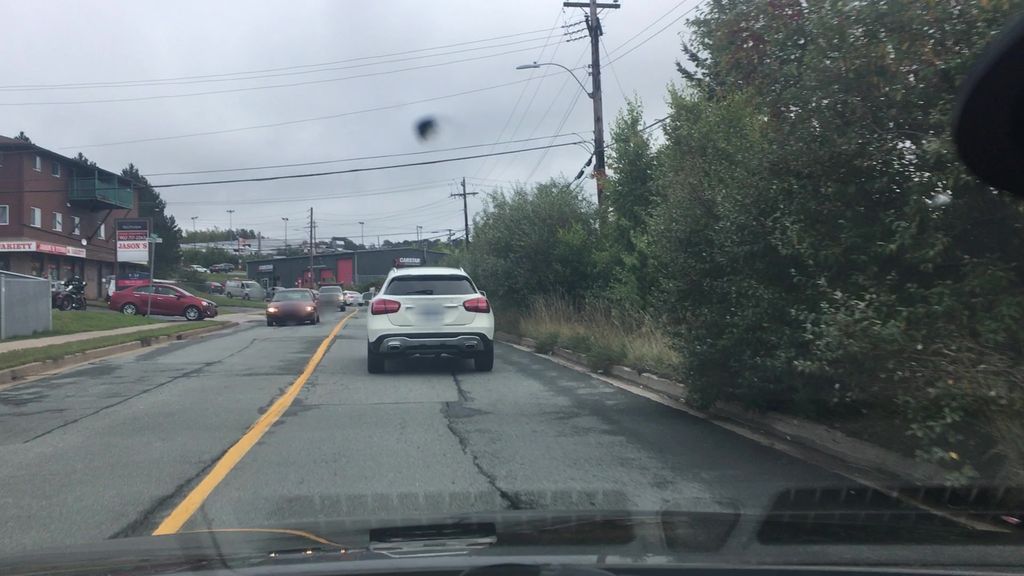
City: halifax